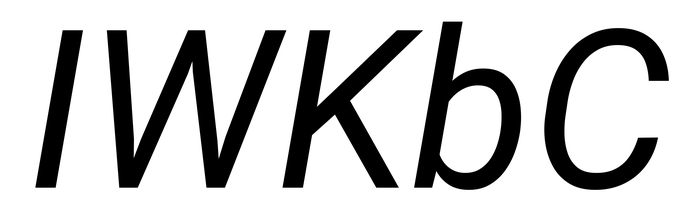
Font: Roboto-Italic_Italic